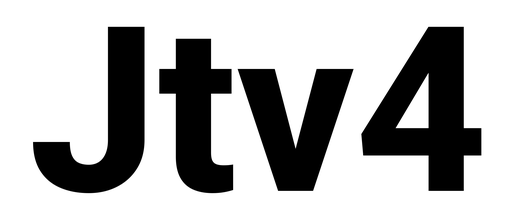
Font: Roboto_ExtraBold